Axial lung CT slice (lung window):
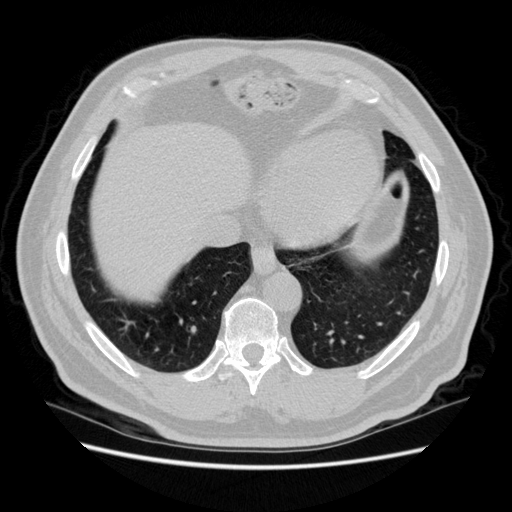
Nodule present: no